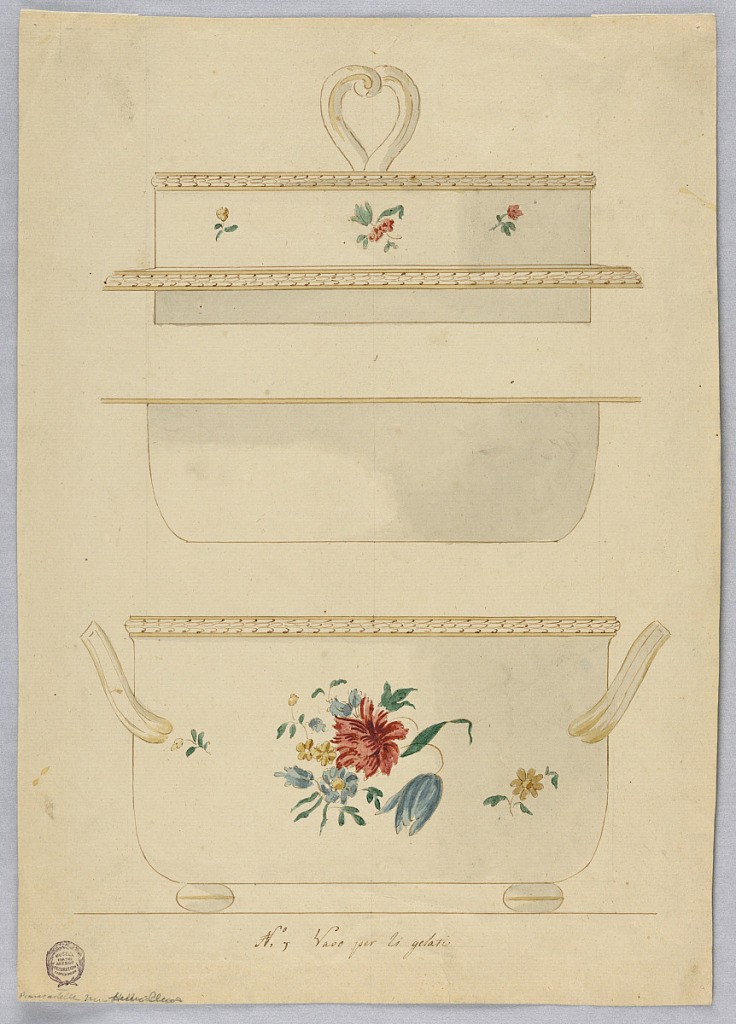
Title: A covered dish for ice cream of porcelain
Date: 1775–1800
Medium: Black chalk, brush and various water colors on light cream paper
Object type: Drawing
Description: Vertical composition with three parts of a porcelain ice cream dish. On the bottom, the bowl is shown in profile with floral decorations, two handles on the side and knobs at the base. The middle section shows the part of the bowl where ice cream is put. At the top, the cover of the ice cream dish is shown with floral decorations. The decorations are similar to 1901-39-5292.